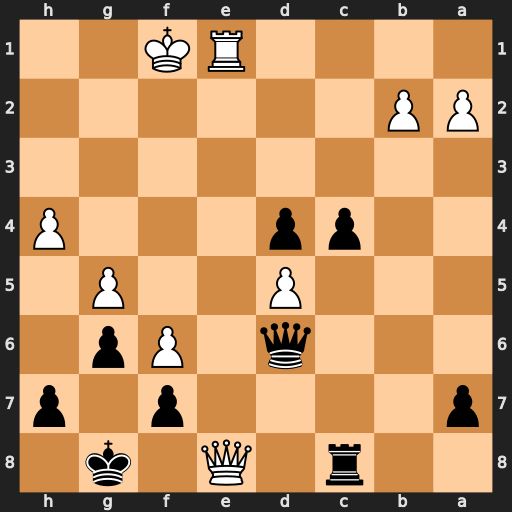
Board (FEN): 2r1Q1k1/p4p1p/3q1Pp1/3P2P1/2pp3P/8/PP6/4RK2
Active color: b
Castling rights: -
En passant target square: -
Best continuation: Rxe8 Rxe8+ Qf8 Rxf8+ Kxf8 Ke2 Ke8 b3 c3